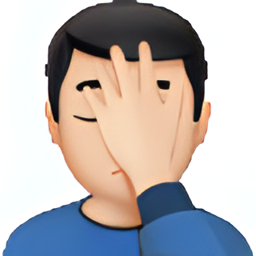
Name: face palm
Emoji: 🤦🏻
Group: People & Body
Sub-group: person-gesture